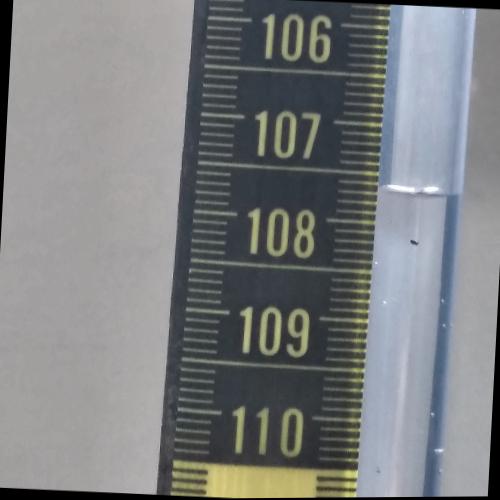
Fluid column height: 107.7 cm